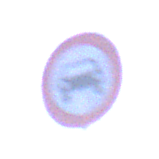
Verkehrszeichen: VerbotKraftwagen
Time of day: SunriseSunset
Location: Outdoor (Nature)
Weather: Clear
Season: NotSpecified
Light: Natural